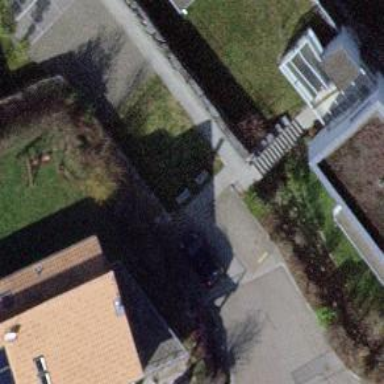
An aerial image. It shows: Set of steps on the road.